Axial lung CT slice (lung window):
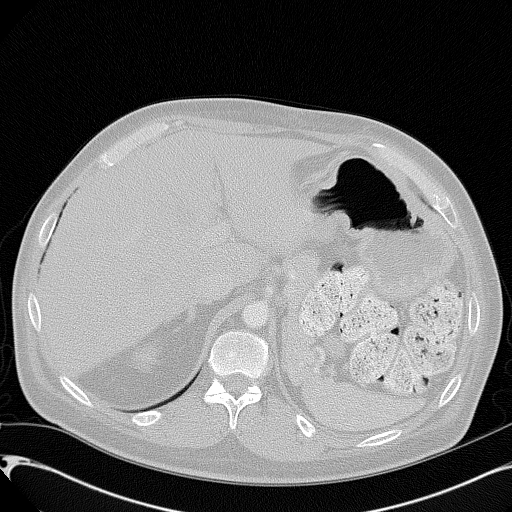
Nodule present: no